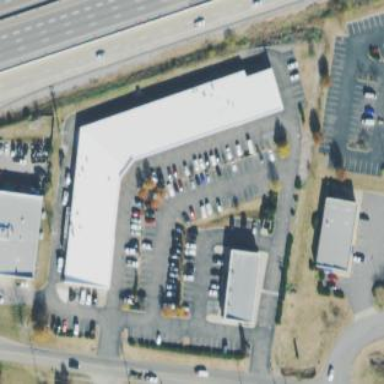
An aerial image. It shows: Commercial area.